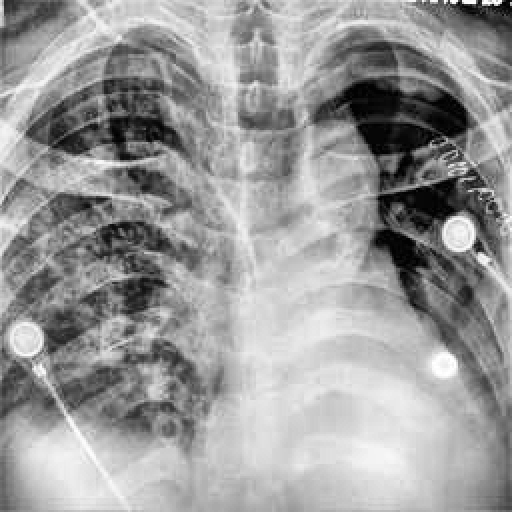
Finding: TUBERCULOSIS